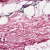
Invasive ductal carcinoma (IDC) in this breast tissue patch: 0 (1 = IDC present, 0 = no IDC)